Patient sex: M
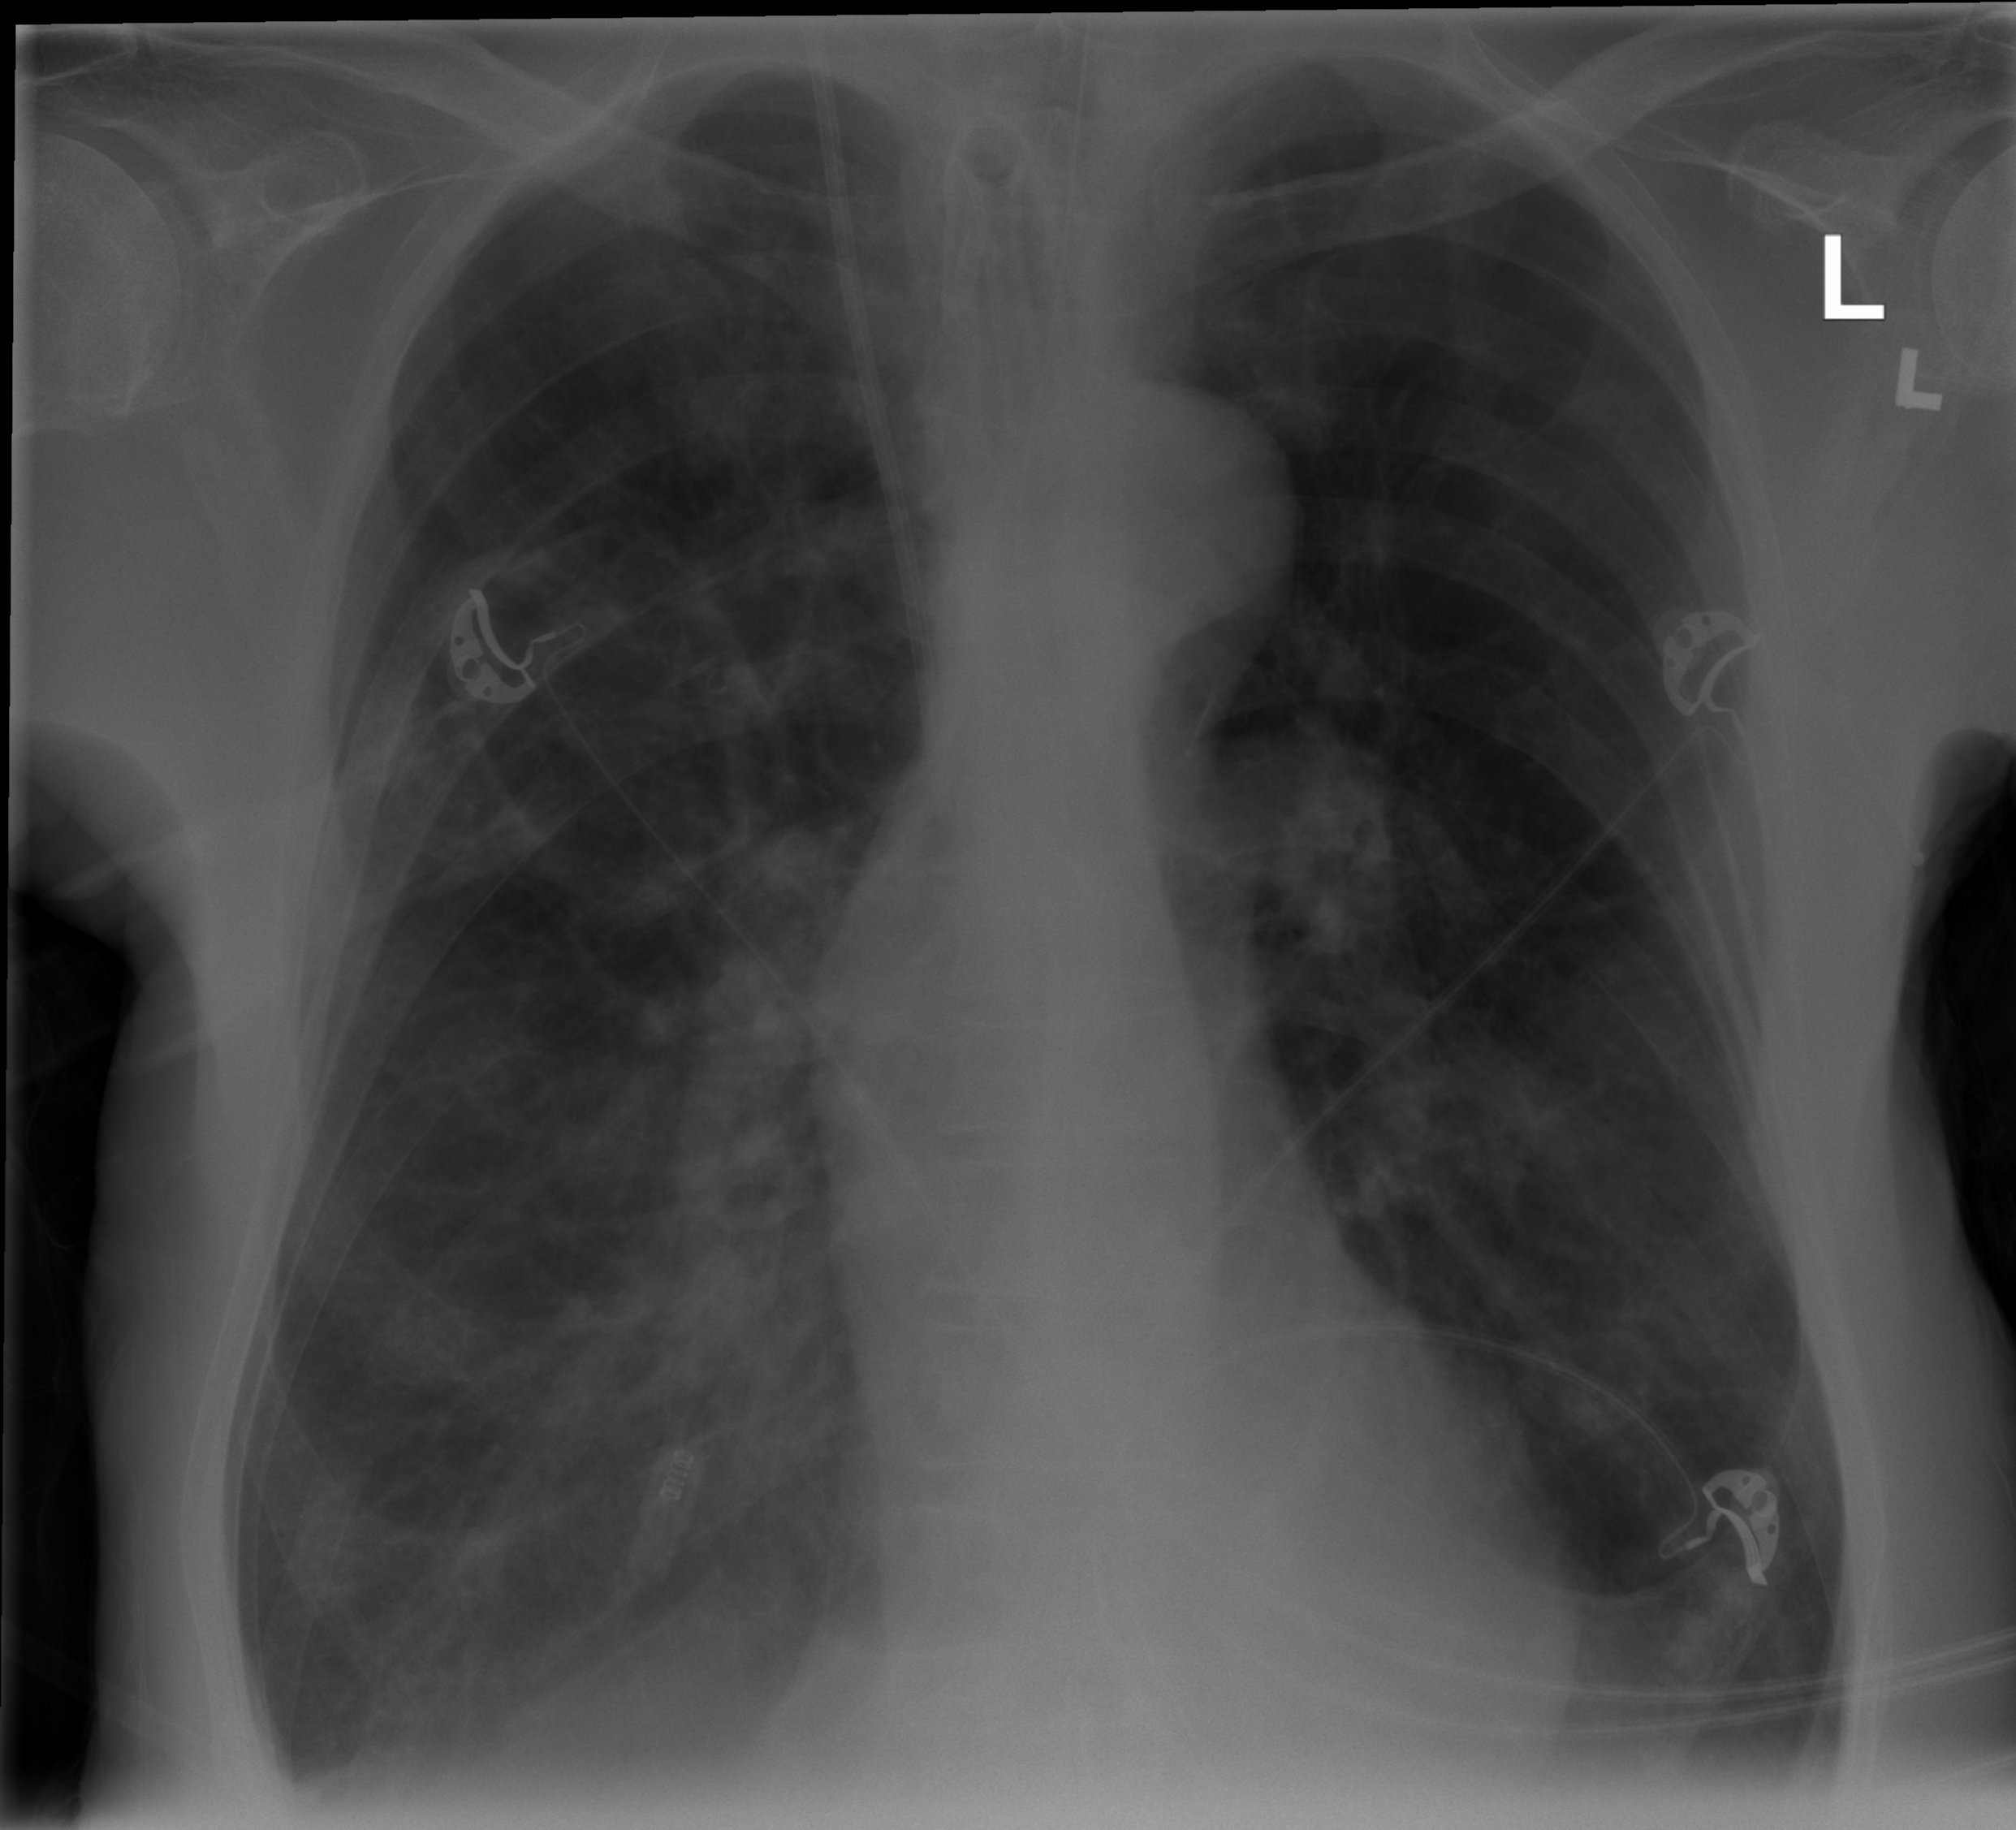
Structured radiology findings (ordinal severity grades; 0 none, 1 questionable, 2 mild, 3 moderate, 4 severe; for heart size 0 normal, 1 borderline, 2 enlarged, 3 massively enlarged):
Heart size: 0
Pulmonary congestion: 0
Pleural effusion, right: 2
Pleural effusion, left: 0
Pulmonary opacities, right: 1
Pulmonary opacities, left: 0
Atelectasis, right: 2
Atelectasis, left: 0